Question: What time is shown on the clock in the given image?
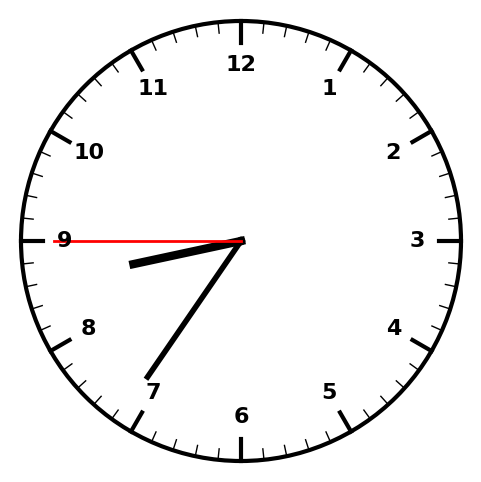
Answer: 08:35:45